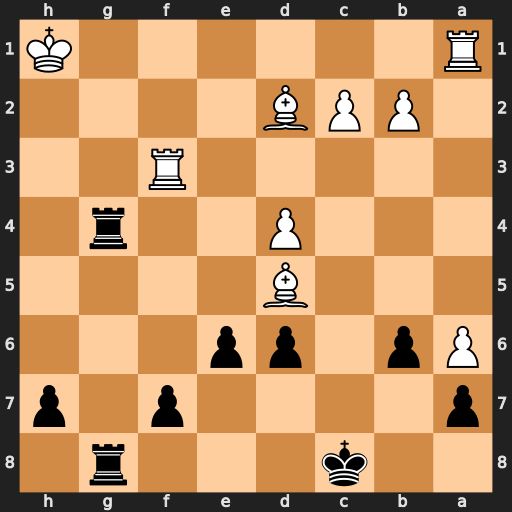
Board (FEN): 2k3r1/p4p1p/Pp1pp3/3B4/3P2r1/5R2/1PPB4/R6K
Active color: b
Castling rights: -
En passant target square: -
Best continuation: Rh4+ Rh3 Rxh3#